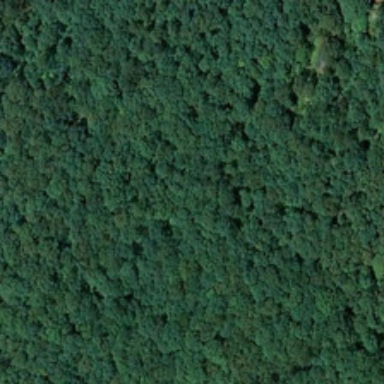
Many green trees are in forest .